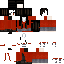
A male human skin with dark skin, wearing brown long hair dressed in a red hoodie and red pants, featuring a closed mouth.